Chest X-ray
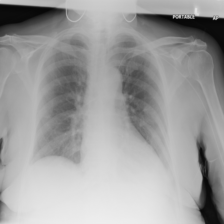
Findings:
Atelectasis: positive
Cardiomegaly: negative
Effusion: negative
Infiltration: positive
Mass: negative
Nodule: negative
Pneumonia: negative
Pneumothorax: negative
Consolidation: negative
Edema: negative
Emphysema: negative
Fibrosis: negative
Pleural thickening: negative
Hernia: negative